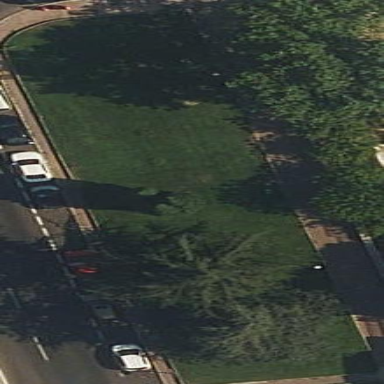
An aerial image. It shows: Garden with kerb border.